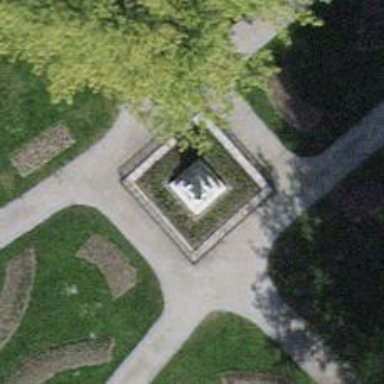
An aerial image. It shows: Historic memorial.